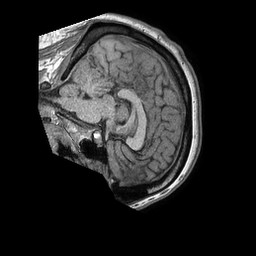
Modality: T1w
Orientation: sagittal
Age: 34
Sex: female
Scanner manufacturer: philips
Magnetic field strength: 1.5 T
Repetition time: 0.007679 s
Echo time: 0.003496 s